Question: Well I don't know how this should be called. Anyone can suggest me on how to do below?
So when user finish to write text in a certain format, the text is 'blocked' and later user can delete whole 'blocked' text instead of each character one by one when they want to.

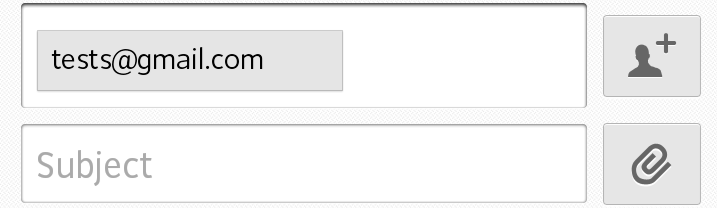
Answer: This is called "Chips". At least according to Roman Nurik in <URL>.
> A growing trend across social and communication-related apps is to
afford recipient selection using tokenized auto-completing text fields.
This kind of UI is more concise than list-based interfaces, and
more visually rich, intuitive (exposes a better mental model), and
directly manipulable (manage recipients by touching their token) than
comma-separated text fields.
It's basically a heavily customized 'MultiAutoCompleteTextView'. You can get the implementation for it from the <URL> class. Seems quite complex.